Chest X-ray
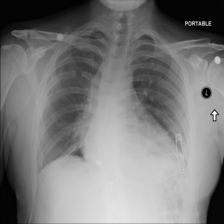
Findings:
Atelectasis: negative
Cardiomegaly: positive
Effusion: positive
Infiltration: positive
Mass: negative
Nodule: negative
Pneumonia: negative
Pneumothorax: positive
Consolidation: negative
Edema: negative
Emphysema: negative
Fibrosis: negative
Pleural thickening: negative
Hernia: negative